Question: I recreated the provisioning profiles, added the --deep flag, and now I get this:

Tried waiting a few hours, and quitting Xcode and restarting, still no go. Xcode 5.0.2. Can't figure out where to go from here.
I get the same error if I try to just Validate the app, also.
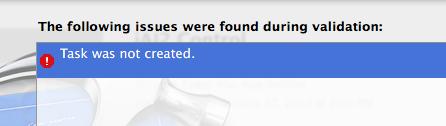
Answer: OK I found it. At the final step in submitting the app, it asks you what provisioning file to sign it with. I was selecting the file that I had made on the Mac dev center, which was a release profile that I had built specifically for this app. But that was not right. (!)
What I had to do was just select my name, as the developer, which was actually already pre-selected in the field. Once I did that, it was accepted just fine. I guess I was trying to make it more complicated than it needed to be.